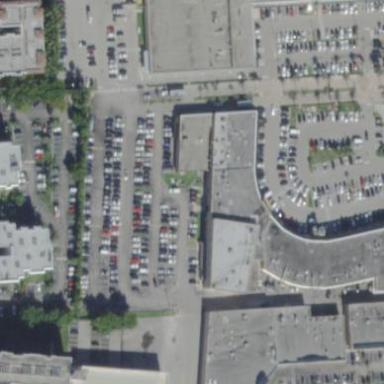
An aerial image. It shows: Retail building.